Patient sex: F
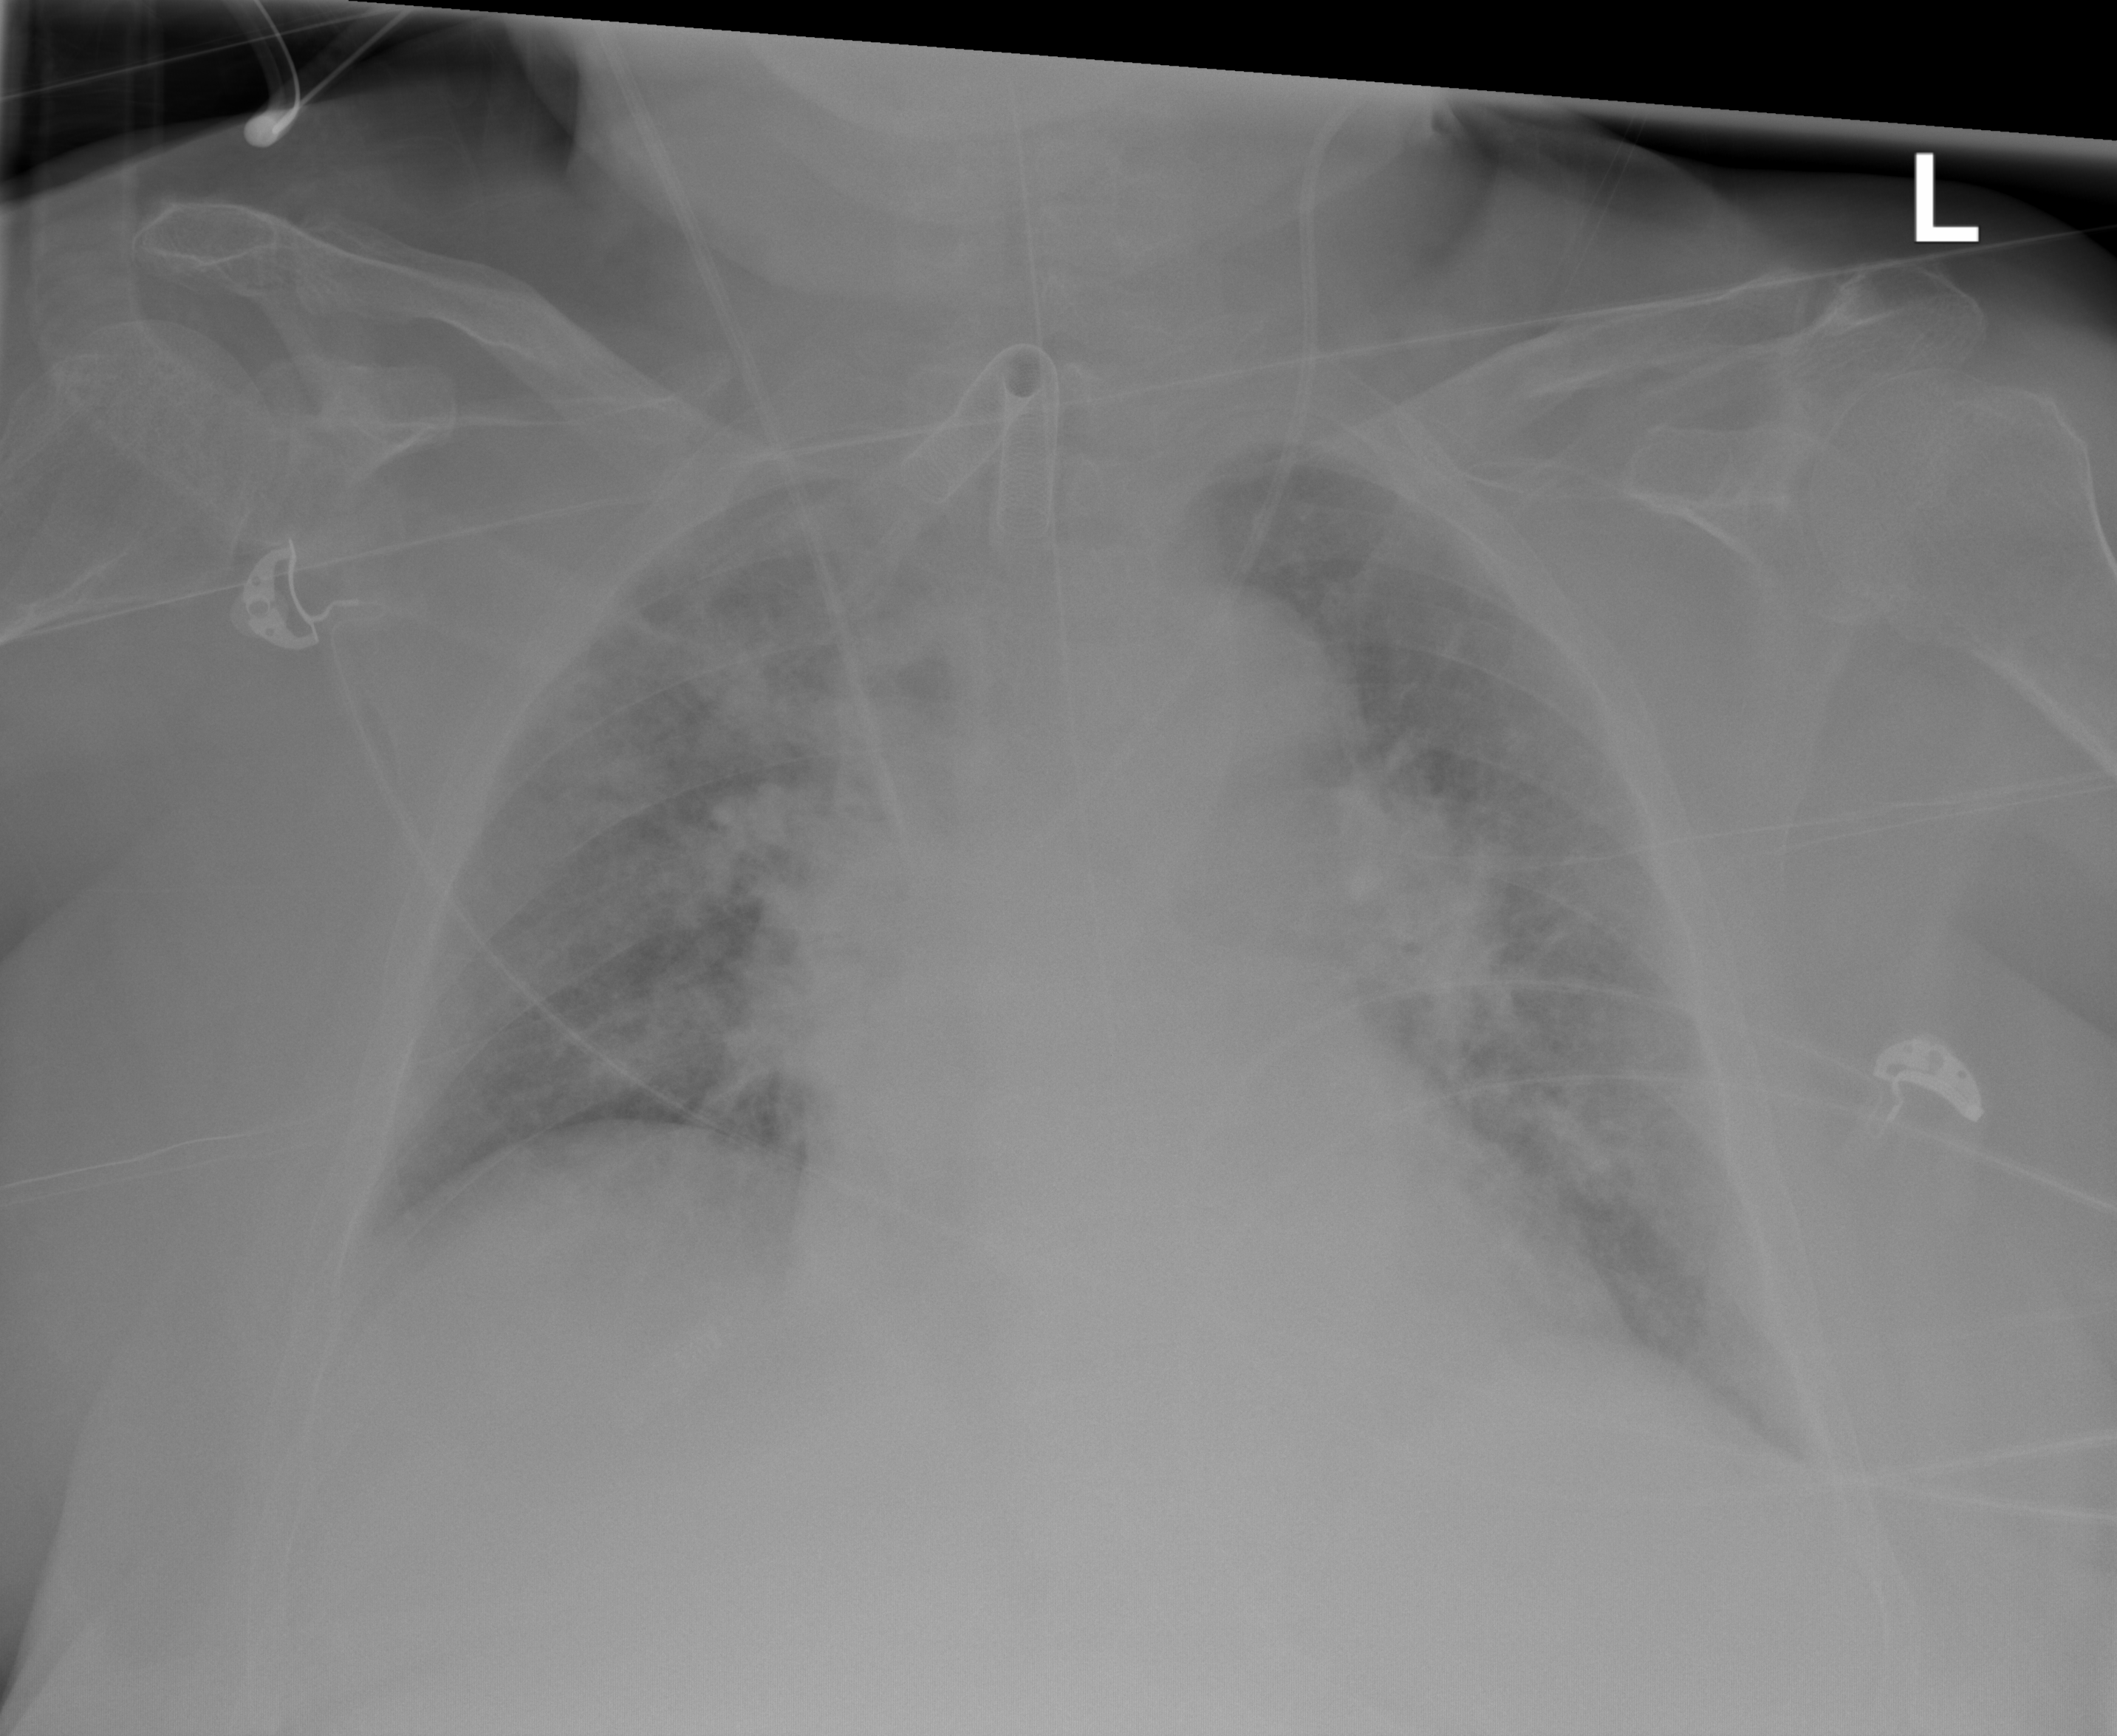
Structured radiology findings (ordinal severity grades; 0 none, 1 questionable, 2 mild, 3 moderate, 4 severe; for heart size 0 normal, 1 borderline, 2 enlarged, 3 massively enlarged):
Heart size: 2
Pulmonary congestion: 2
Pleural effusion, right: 0
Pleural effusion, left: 0
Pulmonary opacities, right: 2
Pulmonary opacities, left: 2
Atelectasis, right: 0
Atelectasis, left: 0